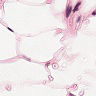
Metastatic tissue present: no